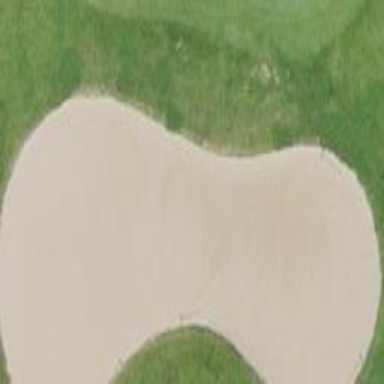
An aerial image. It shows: Sandy area is golf bunker.